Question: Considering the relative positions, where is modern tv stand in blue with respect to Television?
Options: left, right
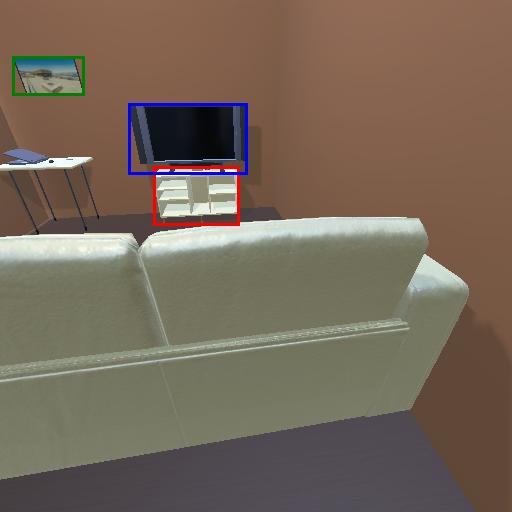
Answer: left